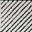
Piece: xx